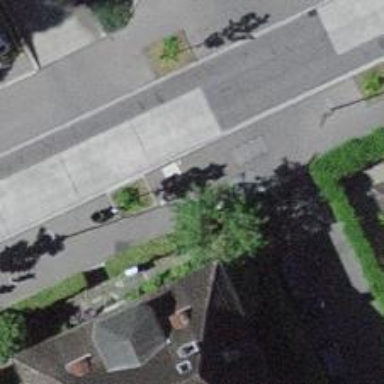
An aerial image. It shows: Bus stop with platform for public transport.